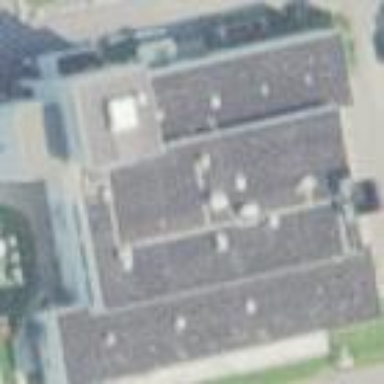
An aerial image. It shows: Building.